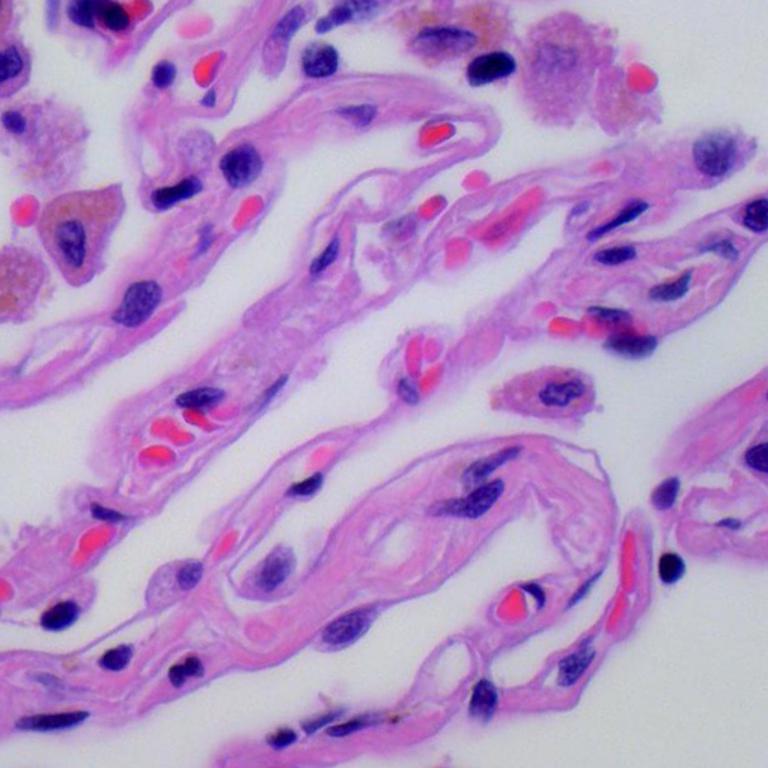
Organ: lung
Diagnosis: benign